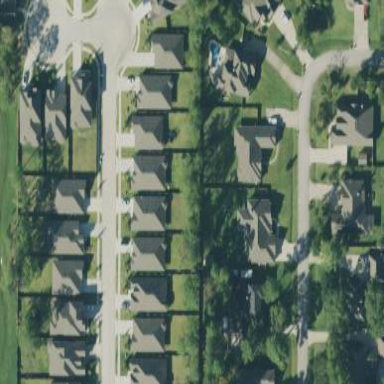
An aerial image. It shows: Residential area within neighborhood.